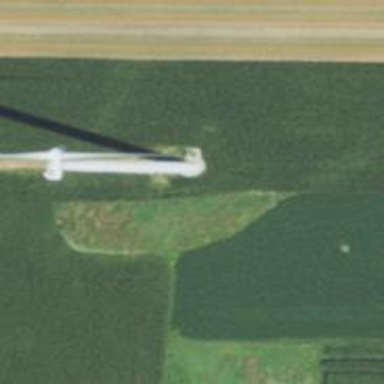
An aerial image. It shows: Wind generator with horizontal axis. The wind turbine is from Vestas.